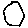
Label: hexagon